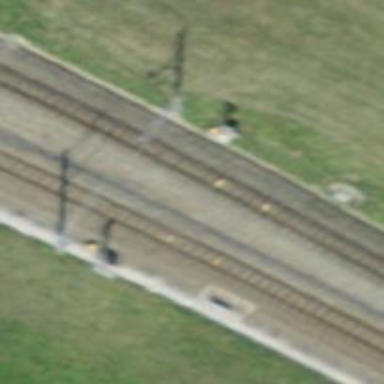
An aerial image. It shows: Railway signal.